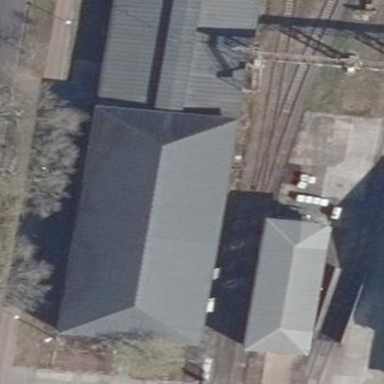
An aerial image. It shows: Building with roof made of tar paper.